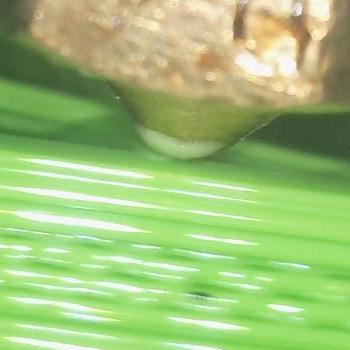
Flow rate: 94%